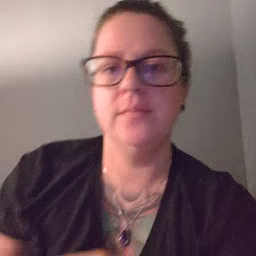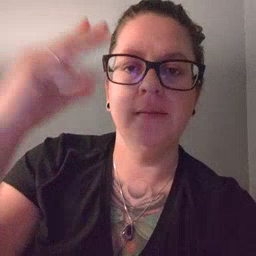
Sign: sun